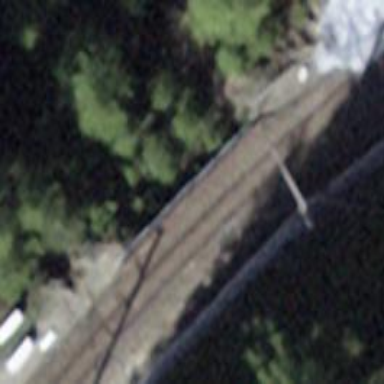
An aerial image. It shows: Narrow-gauge railway track electrified by contact line.